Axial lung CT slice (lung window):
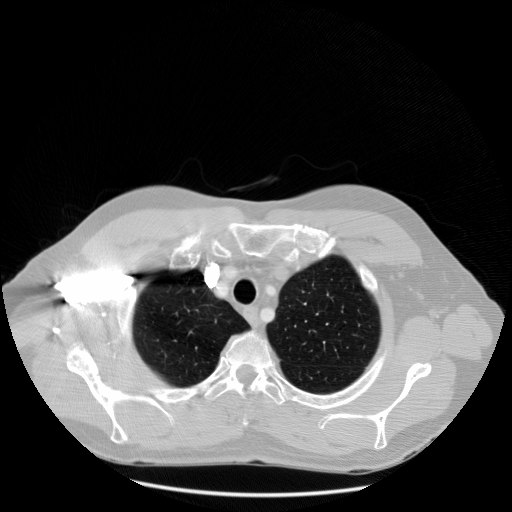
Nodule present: no